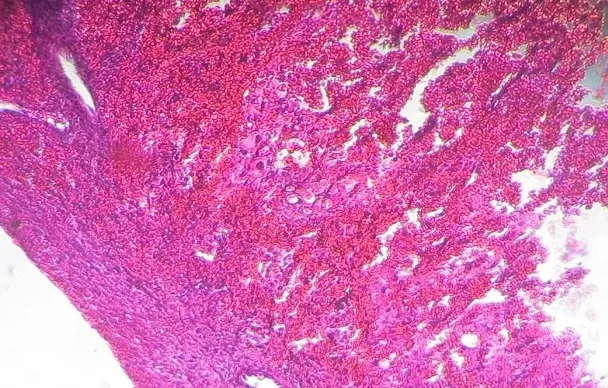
Micrograph of the specimen of ovarian resection under Hematoxylin-Eosin stain showing decidual cells, trophoblastic elements and the ovarian capsule.
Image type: pathology (h&e)